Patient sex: M
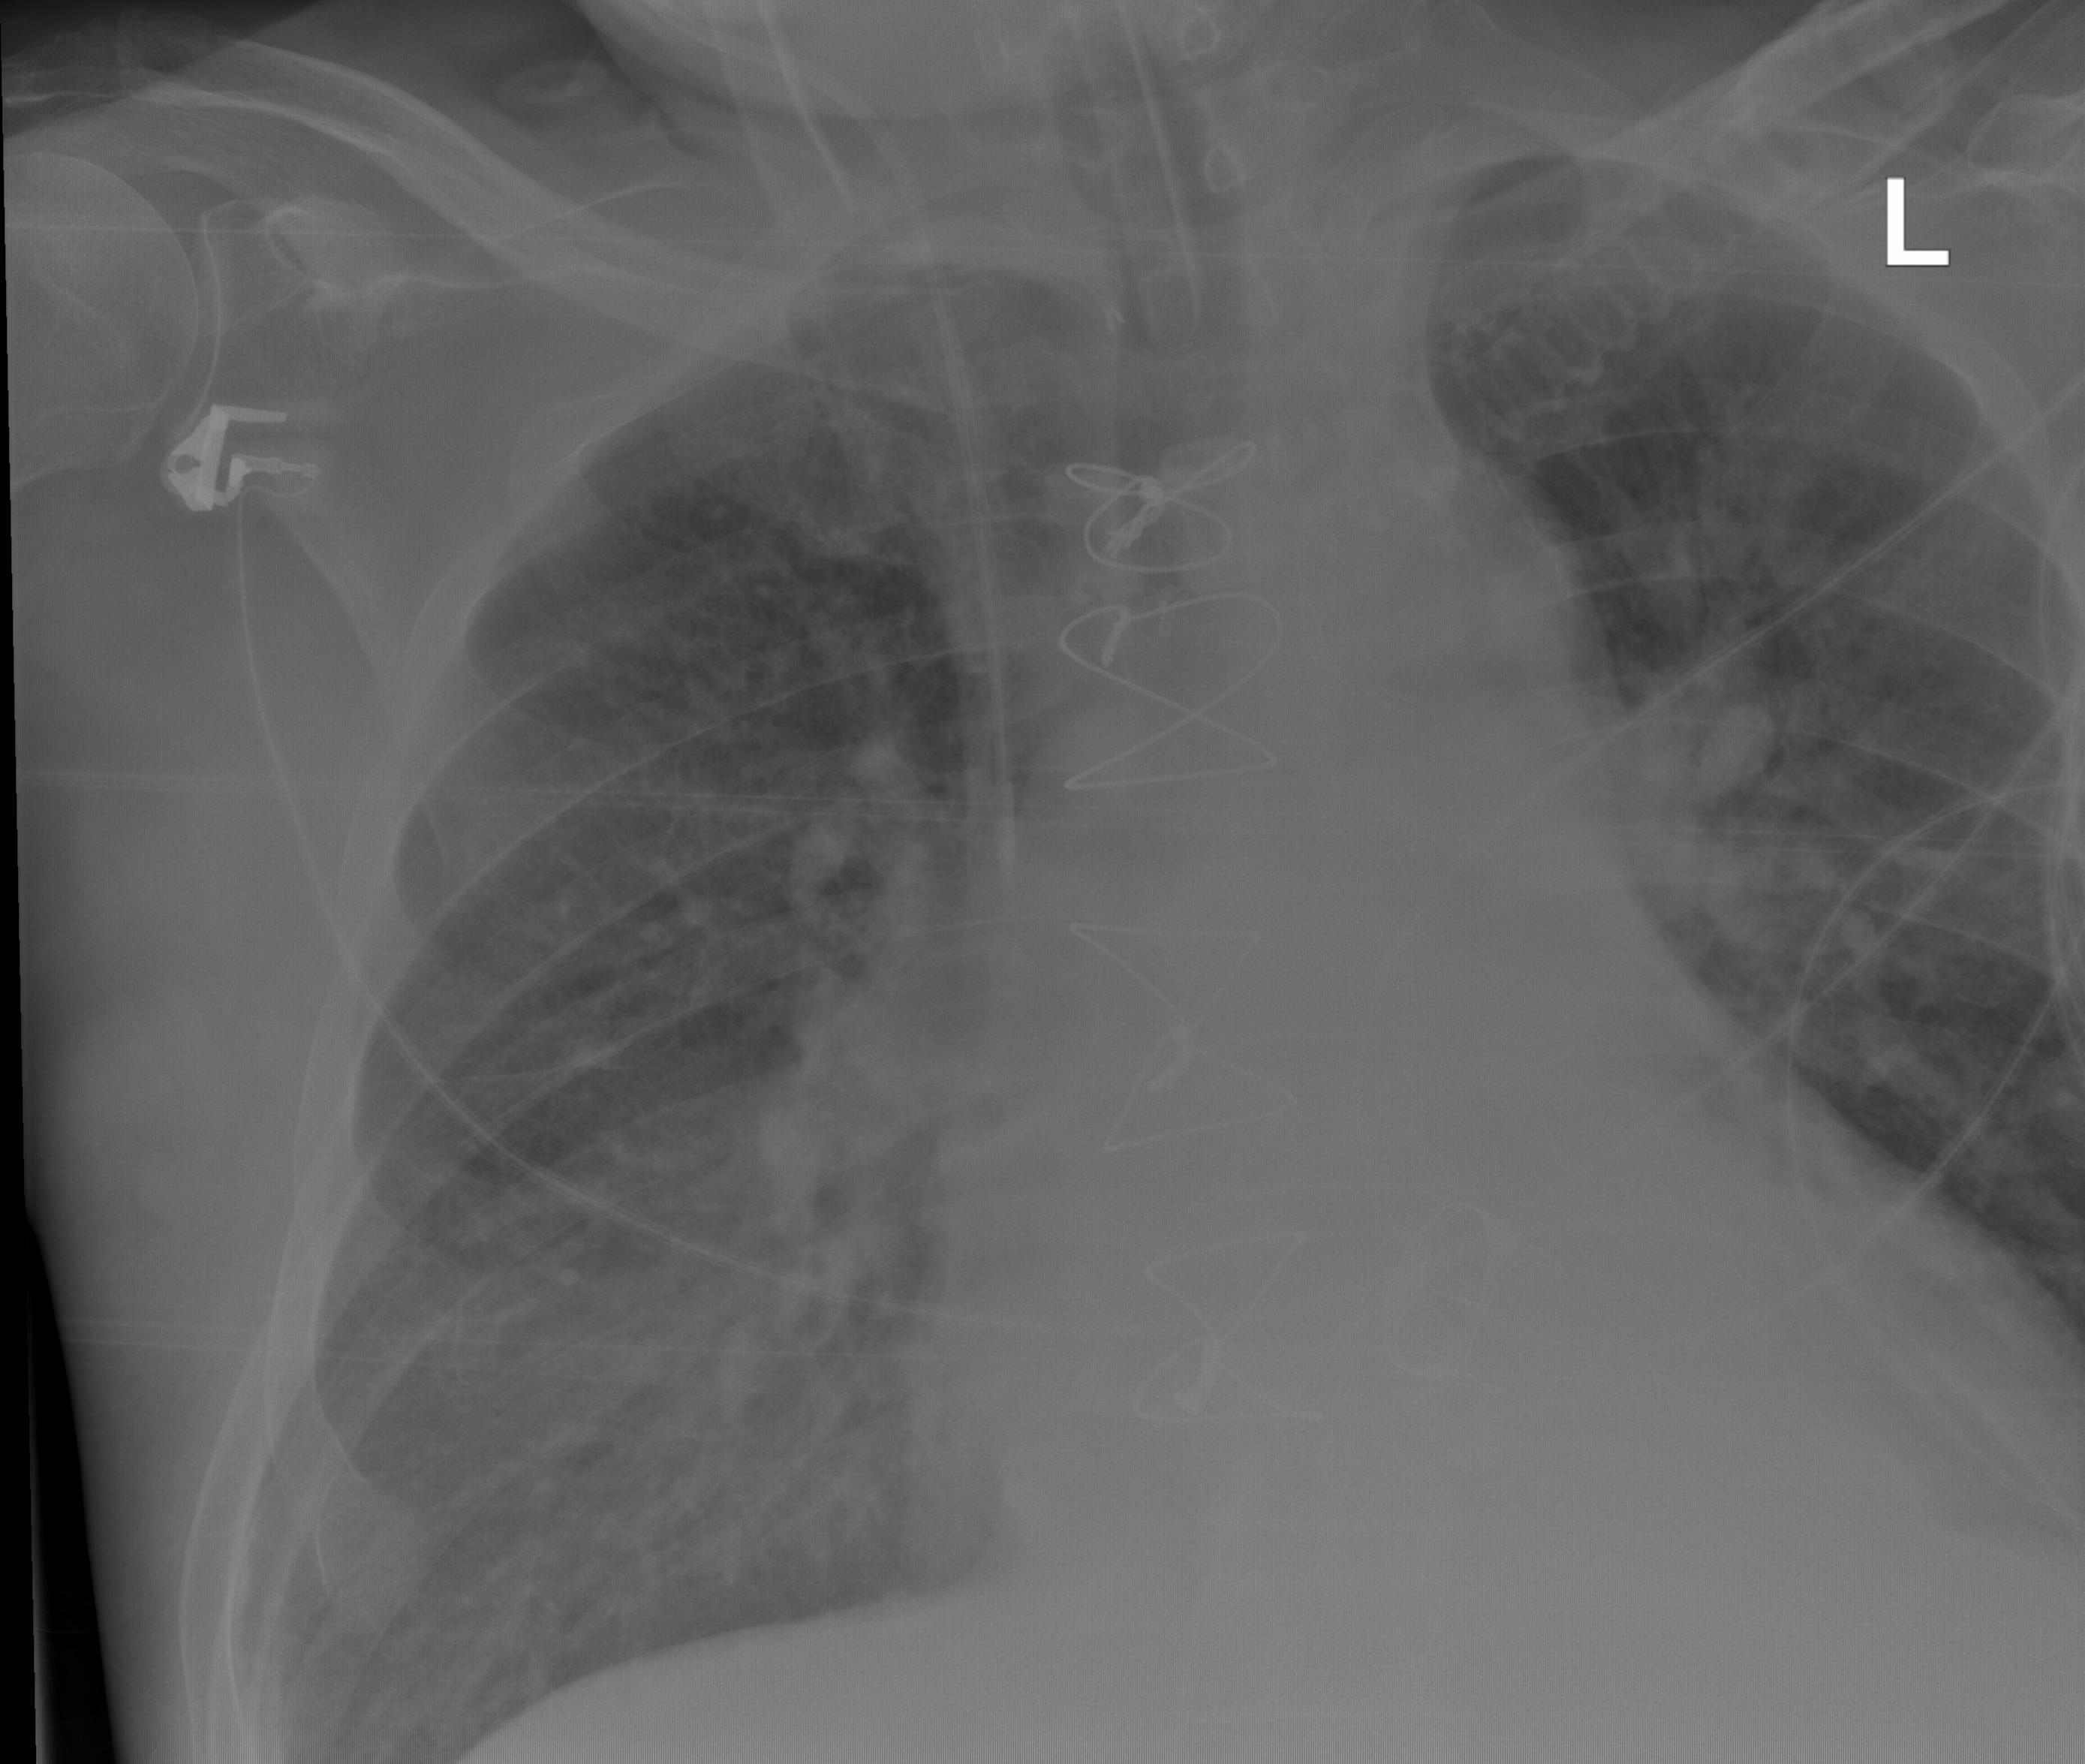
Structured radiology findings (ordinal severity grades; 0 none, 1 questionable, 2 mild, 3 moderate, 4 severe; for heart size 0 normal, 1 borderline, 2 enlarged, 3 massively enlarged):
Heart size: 2
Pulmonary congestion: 3
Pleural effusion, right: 0
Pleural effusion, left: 0
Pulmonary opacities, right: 3
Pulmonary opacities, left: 0
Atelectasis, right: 0
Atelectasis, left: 0